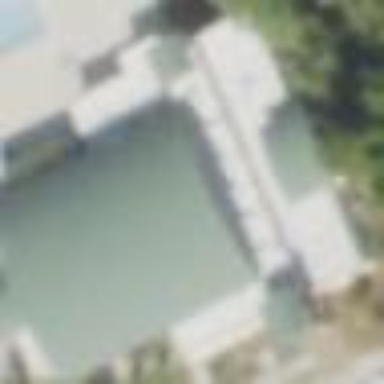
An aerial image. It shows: Sports center building.